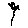
Label: flower